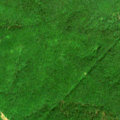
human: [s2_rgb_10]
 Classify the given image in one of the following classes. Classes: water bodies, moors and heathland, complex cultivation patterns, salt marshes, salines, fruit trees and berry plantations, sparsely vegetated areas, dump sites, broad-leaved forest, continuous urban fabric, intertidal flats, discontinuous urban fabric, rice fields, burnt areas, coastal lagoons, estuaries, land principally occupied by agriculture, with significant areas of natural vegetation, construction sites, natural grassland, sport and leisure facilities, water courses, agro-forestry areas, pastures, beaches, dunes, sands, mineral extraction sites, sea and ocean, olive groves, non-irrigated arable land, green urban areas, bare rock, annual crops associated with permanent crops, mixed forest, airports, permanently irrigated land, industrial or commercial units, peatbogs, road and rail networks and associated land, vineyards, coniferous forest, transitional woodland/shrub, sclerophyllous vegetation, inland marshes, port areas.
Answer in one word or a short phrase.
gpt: broad-leaved forest